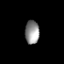
Tissue: prostate
Cell type: Myeloid cells
Senescence score: 0.7064
Nuclear area (px): 329
Mean DAPI intensity: 143.812